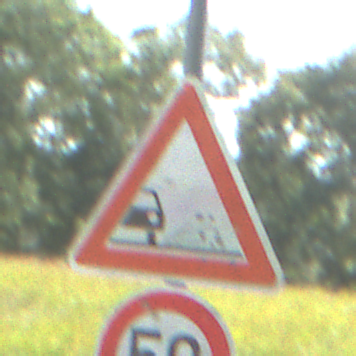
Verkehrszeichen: SplittSchotter
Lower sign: Geschwindigkeit50
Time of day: Midday
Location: Outdoor (Nature)
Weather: Clear
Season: NotSpecified
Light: Natural